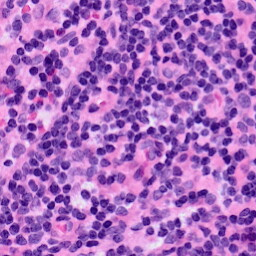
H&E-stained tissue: LymphNode